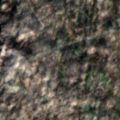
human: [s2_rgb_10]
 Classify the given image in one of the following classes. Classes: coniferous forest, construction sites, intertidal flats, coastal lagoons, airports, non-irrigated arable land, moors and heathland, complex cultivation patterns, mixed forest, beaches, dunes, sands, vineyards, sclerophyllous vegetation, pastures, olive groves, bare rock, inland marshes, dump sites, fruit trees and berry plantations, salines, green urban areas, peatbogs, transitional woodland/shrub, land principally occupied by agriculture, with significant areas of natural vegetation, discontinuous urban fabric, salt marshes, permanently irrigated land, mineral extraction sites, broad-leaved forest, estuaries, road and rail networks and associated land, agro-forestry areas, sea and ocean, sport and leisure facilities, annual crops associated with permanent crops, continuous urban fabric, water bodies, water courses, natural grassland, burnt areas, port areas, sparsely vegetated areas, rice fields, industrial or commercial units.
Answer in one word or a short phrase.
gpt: discontinuous urban fabric, vineyards, fruit trees and berry plantations, land principally occupied by agriculture, with significant areas of natural vegetation, transitional woodland/shrub